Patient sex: F
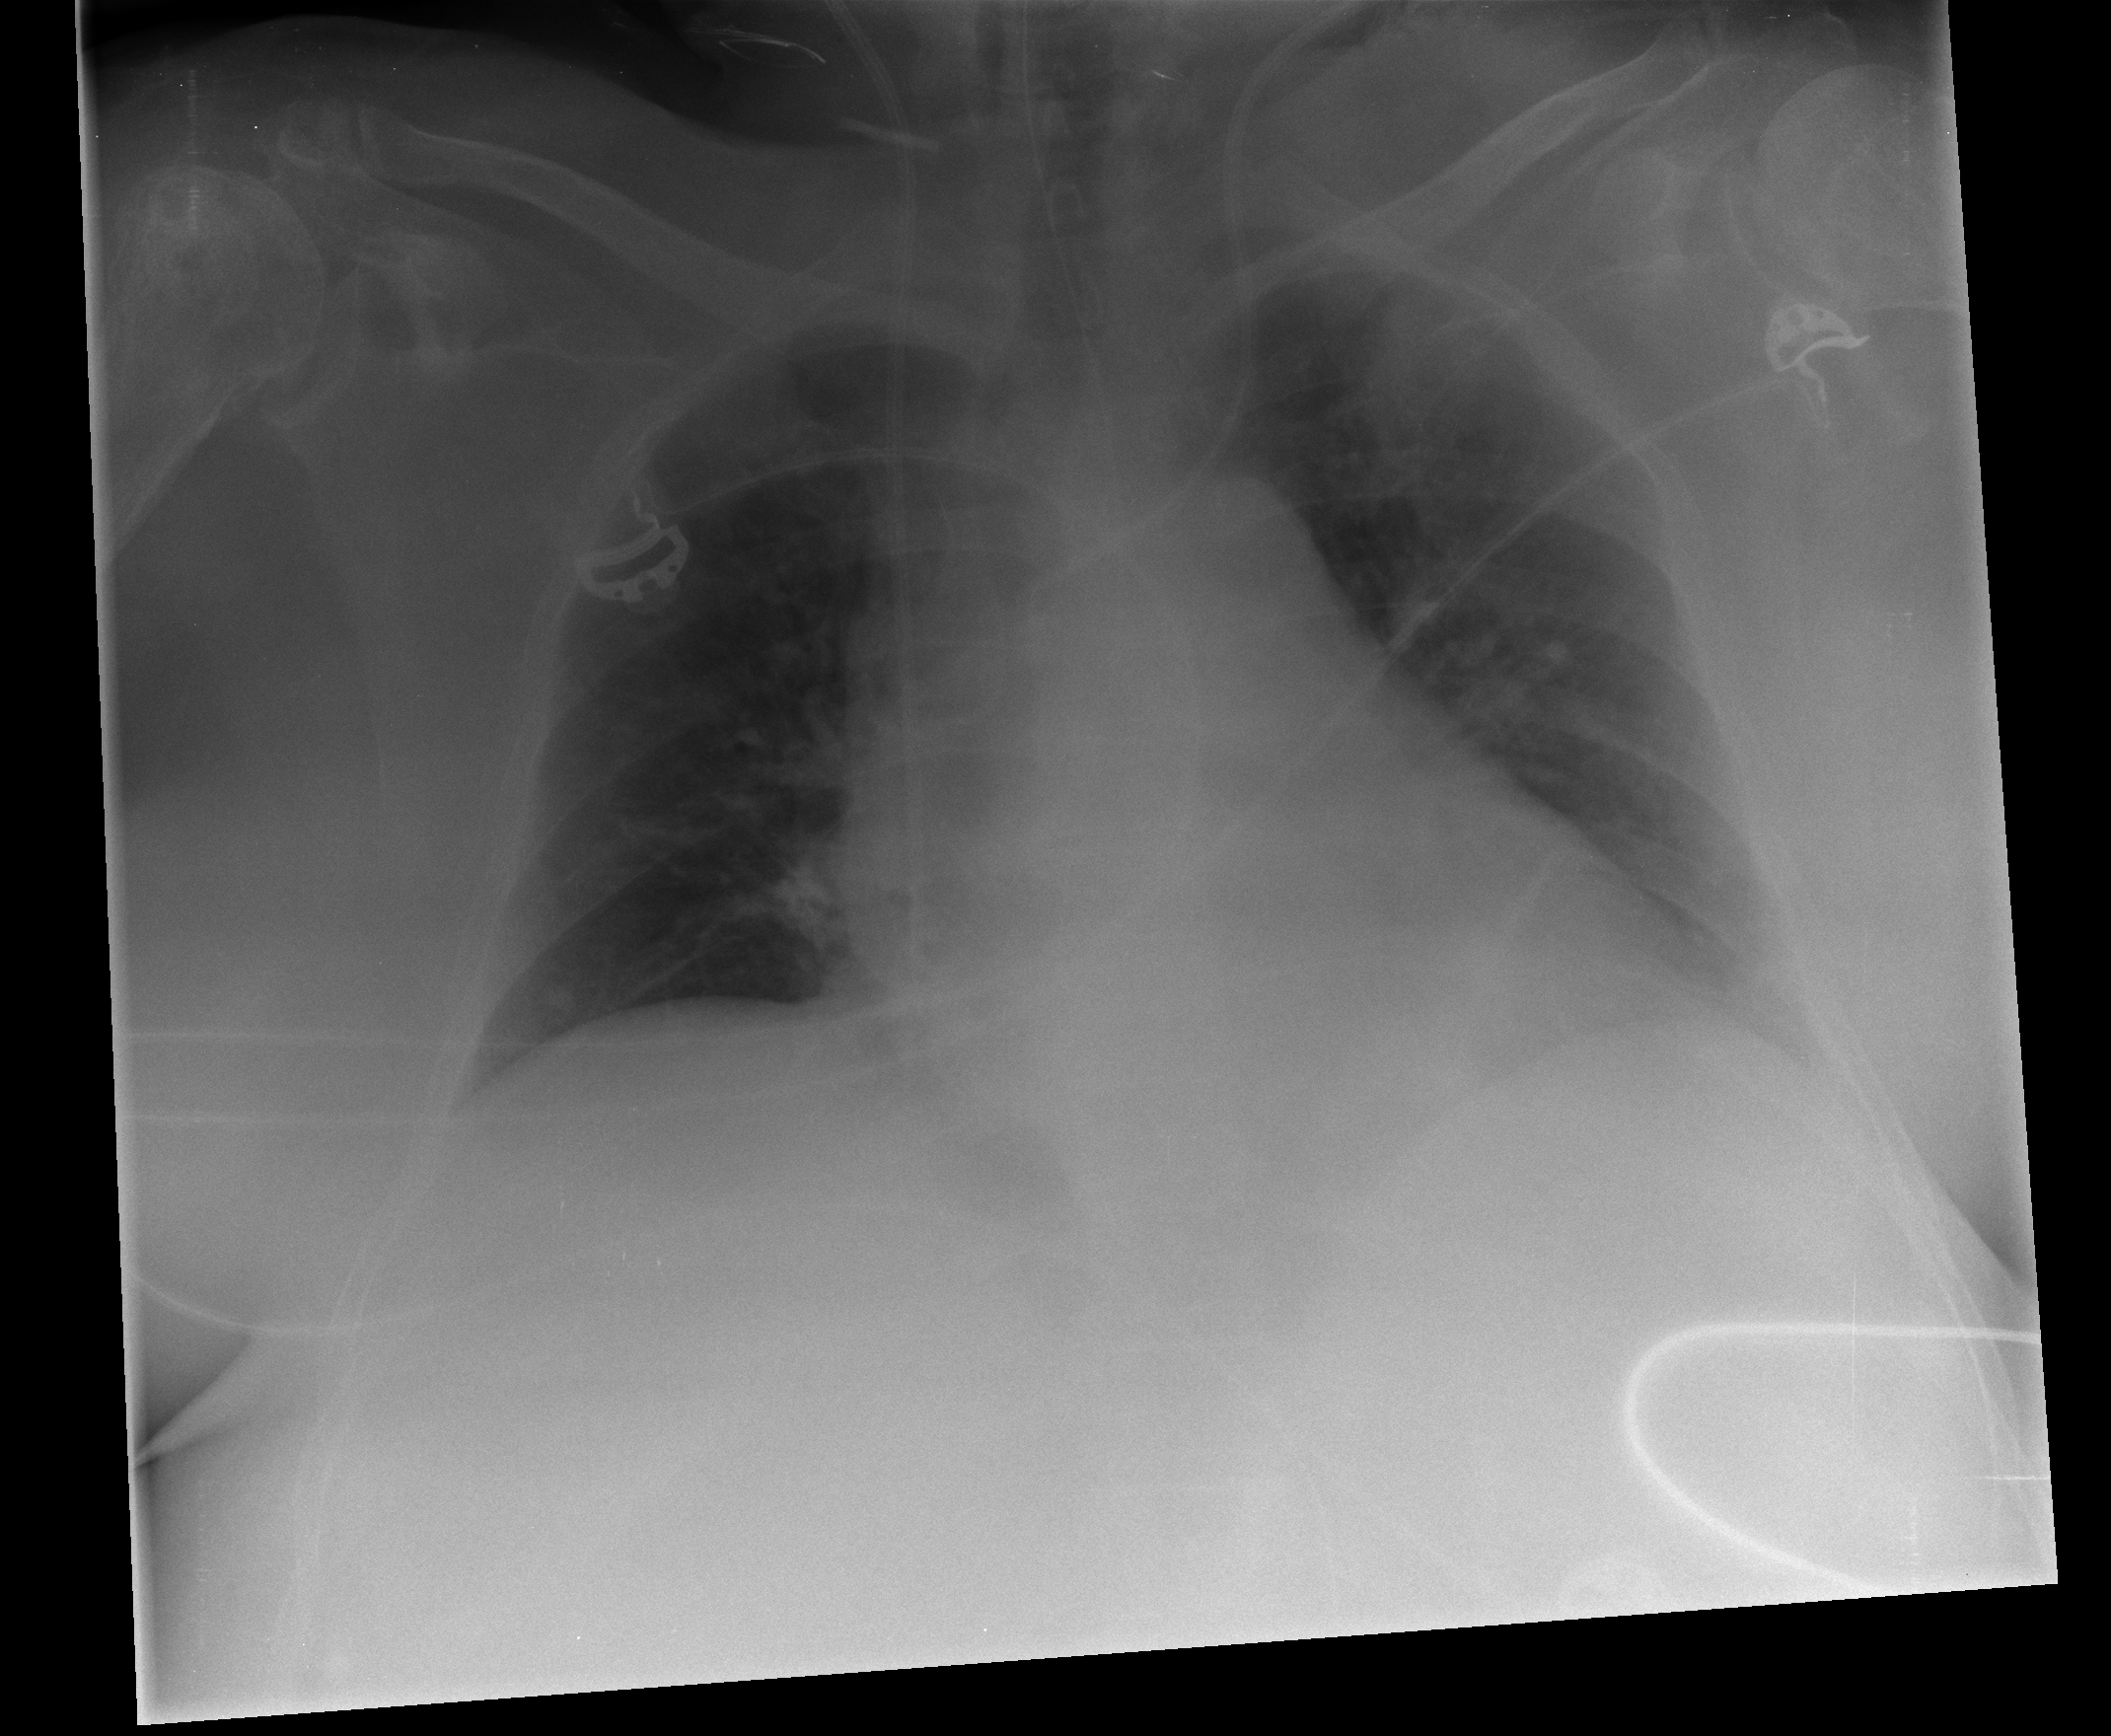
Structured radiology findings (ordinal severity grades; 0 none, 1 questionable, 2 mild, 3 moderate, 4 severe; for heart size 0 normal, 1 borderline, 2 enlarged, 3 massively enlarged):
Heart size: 2
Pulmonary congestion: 2
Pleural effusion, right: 0
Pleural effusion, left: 1
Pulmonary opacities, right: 0
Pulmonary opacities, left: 0
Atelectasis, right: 2
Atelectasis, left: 2